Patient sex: F
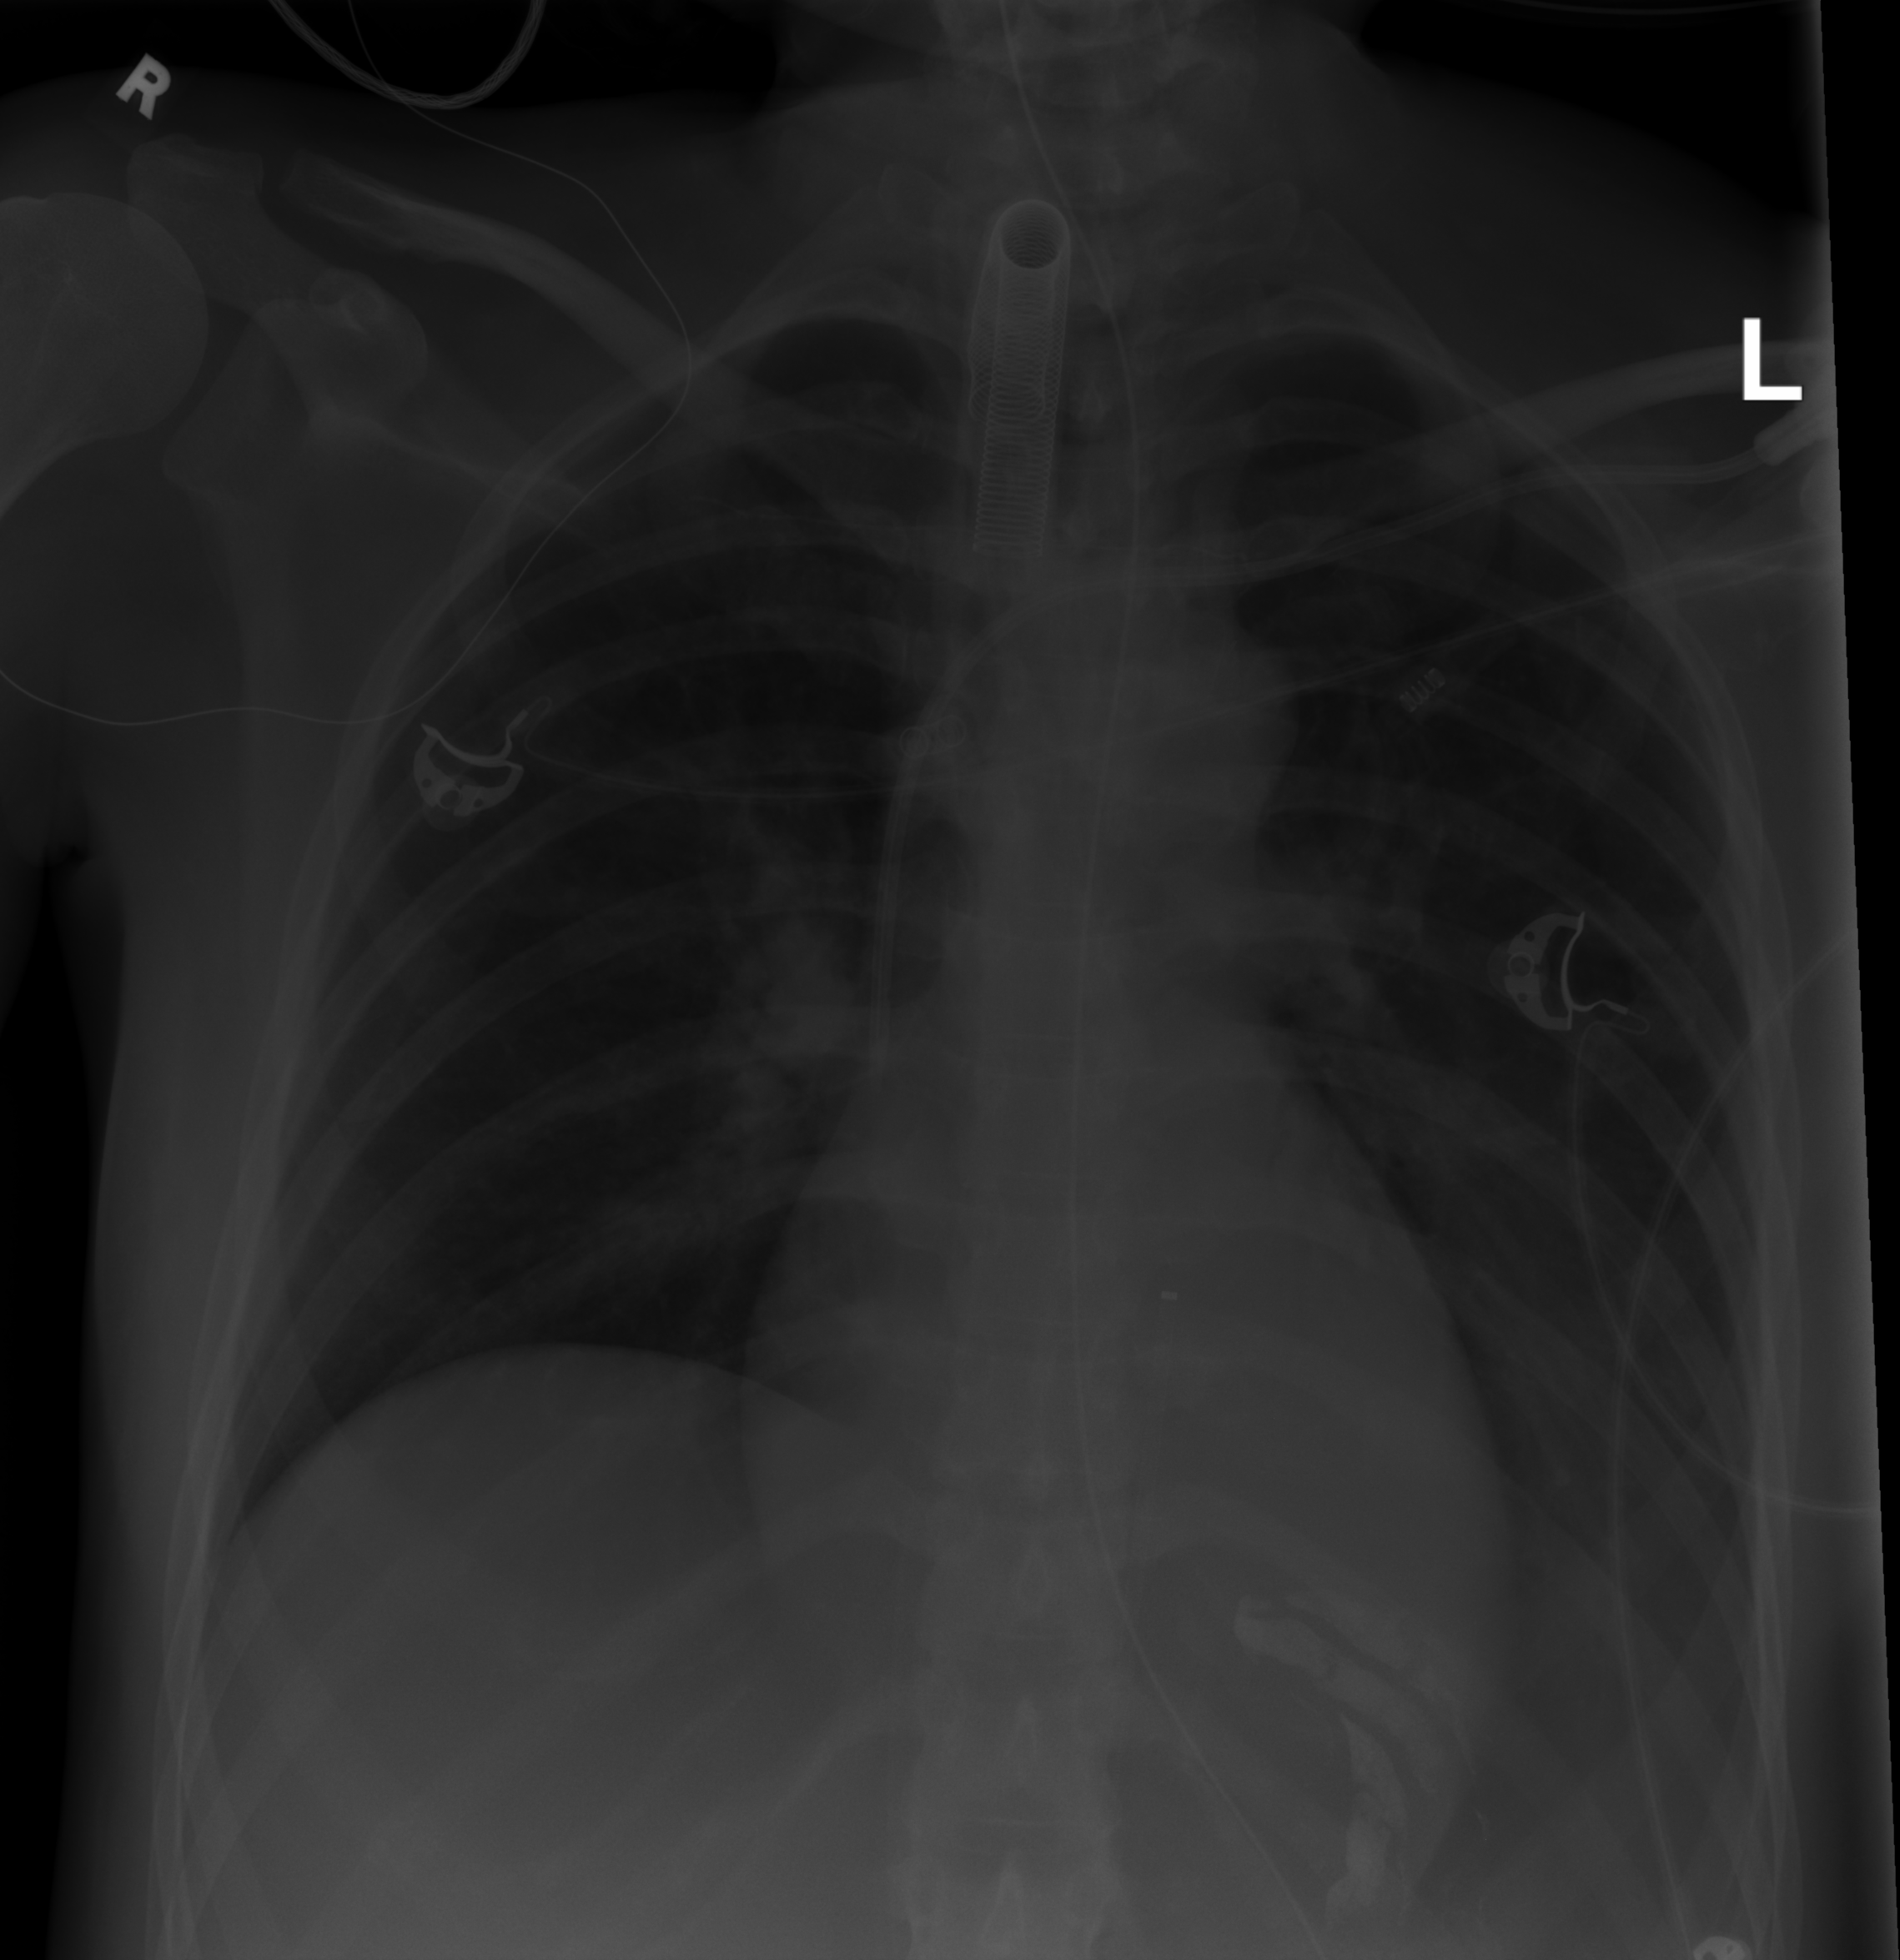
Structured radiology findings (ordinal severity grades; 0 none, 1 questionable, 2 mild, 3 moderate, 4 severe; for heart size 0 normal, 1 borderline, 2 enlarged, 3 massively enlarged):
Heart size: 0
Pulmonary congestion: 0
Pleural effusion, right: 0
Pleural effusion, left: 2
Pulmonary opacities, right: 0
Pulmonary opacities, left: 0
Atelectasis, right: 0
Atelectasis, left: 2